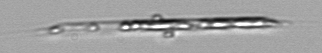
Label: Rhizosolenia